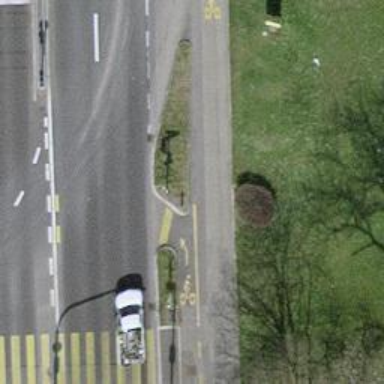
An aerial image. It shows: Asphalt cycleway.